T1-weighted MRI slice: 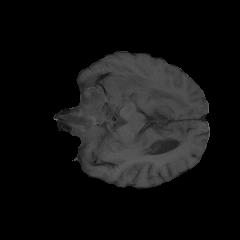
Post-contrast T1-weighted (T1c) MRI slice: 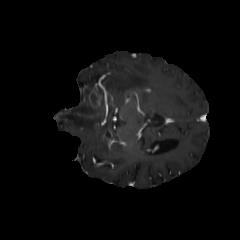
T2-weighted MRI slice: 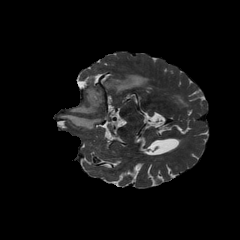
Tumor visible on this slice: yes